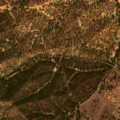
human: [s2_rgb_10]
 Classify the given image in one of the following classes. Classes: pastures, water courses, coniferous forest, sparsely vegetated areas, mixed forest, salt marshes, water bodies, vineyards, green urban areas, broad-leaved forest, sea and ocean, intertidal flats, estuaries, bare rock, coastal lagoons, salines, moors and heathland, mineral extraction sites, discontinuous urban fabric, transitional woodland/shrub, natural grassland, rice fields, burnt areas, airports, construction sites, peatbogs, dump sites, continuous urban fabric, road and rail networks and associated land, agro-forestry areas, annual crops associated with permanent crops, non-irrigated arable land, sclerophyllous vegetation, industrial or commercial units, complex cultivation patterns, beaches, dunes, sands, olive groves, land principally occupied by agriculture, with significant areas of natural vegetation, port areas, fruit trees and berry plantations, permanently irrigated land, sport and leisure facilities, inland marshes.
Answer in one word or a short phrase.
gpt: agro-forestry areas, transitional woodland/shrub